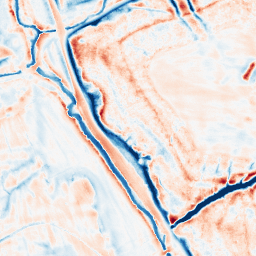
Category: edge_preserving
Decomposition family: bilateral
Decomposition parameters: d: 21
sigma_color: 50
sigma_space: 25
Upsampling method: edge_directed
Upsampling parameters: scale: 4
Upsampling scale: 4